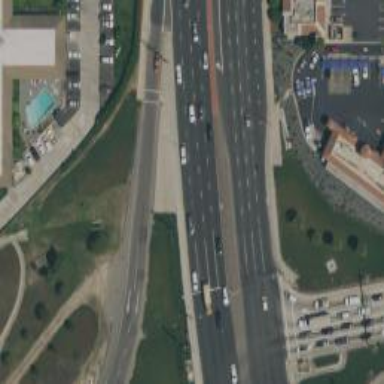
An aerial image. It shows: Primary highway.